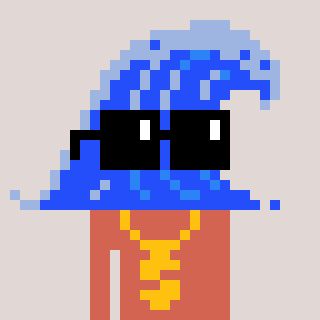
a pixel art character with square black sunglasses, a wave-shaped head and a peachy-colored body on a warm background